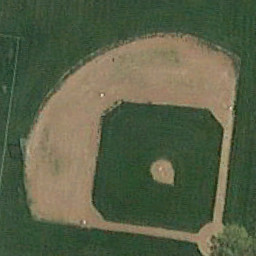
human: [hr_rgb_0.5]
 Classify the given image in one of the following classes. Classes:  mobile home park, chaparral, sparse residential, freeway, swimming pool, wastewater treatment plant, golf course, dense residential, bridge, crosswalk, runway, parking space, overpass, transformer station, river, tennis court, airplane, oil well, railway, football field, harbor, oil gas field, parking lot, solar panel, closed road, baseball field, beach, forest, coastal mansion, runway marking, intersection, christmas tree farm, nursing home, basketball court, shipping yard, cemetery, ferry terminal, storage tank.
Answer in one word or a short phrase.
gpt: baseball field